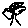
Label: tree